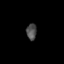
Tissue: prostate
Cell type: Epithelial cells
Senescence score: 0.3002
Nuclear area (px): 163
Mean DAPI intensity: 76.816